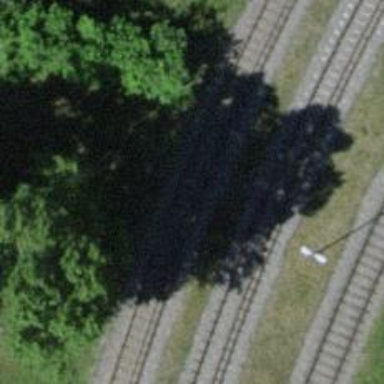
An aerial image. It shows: Rail spur service.